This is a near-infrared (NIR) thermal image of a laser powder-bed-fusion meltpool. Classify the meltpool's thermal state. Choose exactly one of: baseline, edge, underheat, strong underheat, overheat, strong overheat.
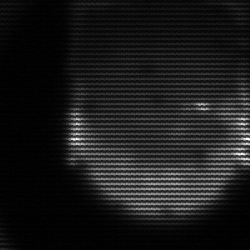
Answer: edge